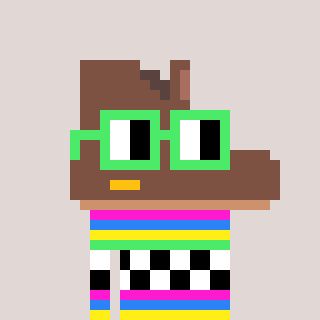
a pixel art character with square light green glasses, a boot-shaped head and a rust-colored body on a warm background